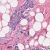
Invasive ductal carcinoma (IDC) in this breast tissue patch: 1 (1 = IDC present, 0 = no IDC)